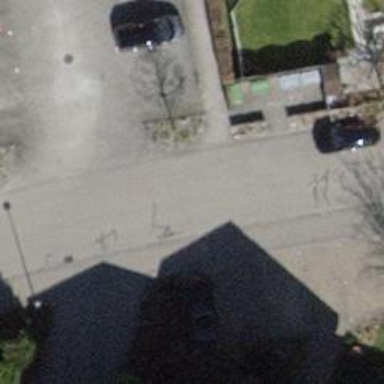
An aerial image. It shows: Footway made of paving stones.